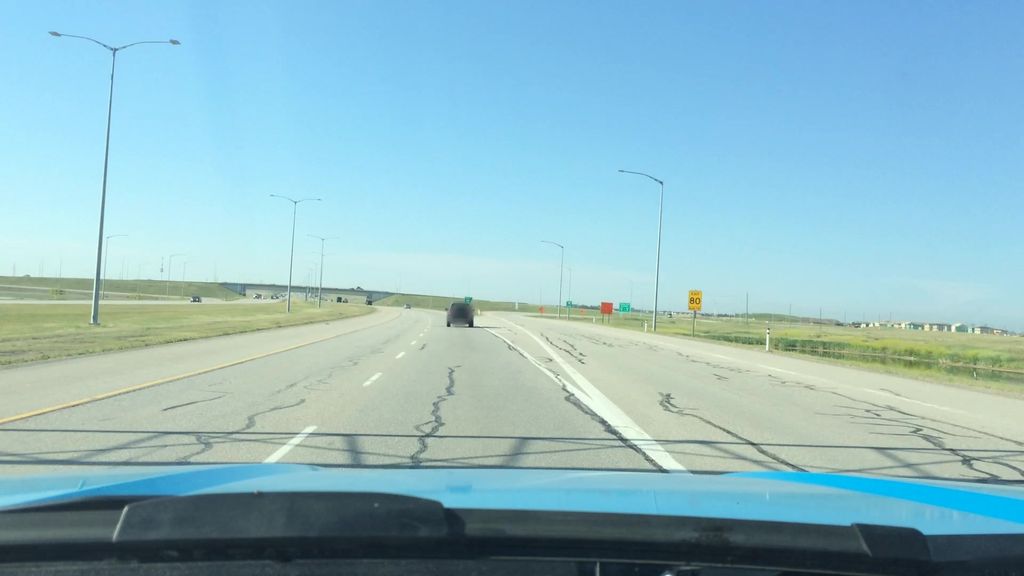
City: calgary